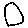
Label: circle